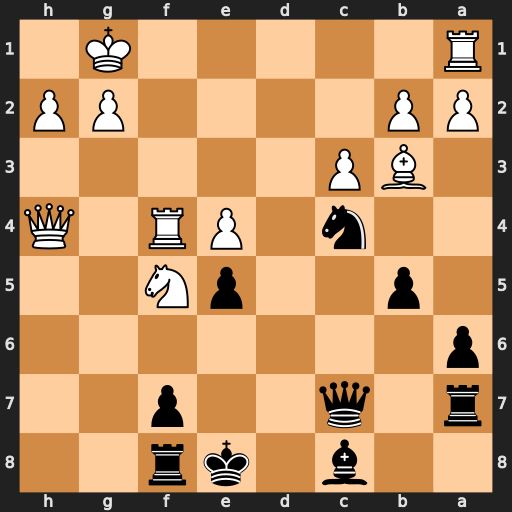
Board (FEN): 2b1kr2/r1q2p2/p7/1p2pN2/2n1PR1Q/1BP5/PP4PP/R5K1
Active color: b
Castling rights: -
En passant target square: -
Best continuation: exf4 Ng7+ Kd7 Rd1+ Kc6 Bxc4 bxc4